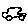
Label: car